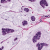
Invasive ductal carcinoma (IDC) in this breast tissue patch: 1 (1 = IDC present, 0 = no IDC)